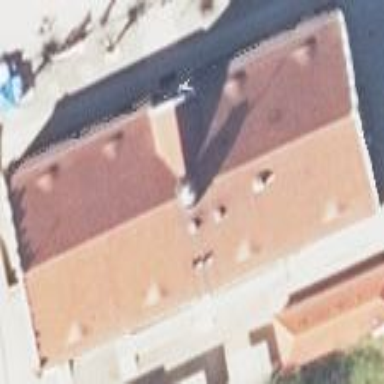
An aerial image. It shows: Public town hall with gabled roof.